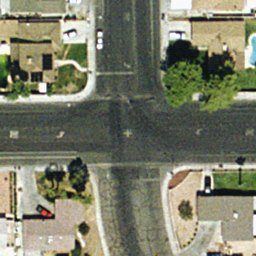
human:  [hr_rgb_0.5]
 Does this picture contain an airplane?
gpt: no

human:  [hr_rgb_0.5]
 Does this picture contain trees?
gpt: yes